Question: I have a grid of thumbnails oin my rails app but I am having trouble getting bootstrap to display the grid correctly! As you can see below however it is not starting a new row correctly! not sure what to do here. I've included my HTML below and as far as I can see it conforms with the bootstrap examples.
'''
<div id="image-grid" class="col-lg-10">
<div class="row">
<div class="col-sm-6 col-md-2">
<a class="thumbnail text-center" href="/images/1">
<img alt="Img 0259" src="/system/images/images/000/000/001/thumb/IMG_0259.JPG?<PHONE>">
2013-05-24
</a> </div>
<div class="col-sm-6 col-md-2">
<a class="thumbnail text-center" href="/images/3">
<img alt="Img 0034" src="/system/images/images/000/000/003/thumb/IMG_0034.JPG?<PHONE>">
2013-05-27
</a> </div>
<div class="col-sm-6 col-md-2">
<a class="thumbnail text-center" href="/images/2">
<img alt="Img 0008" src="/system/images/images/000/000/002/thumb/IMG_0008.jpg?<PHONE>">
2013-05-27
</a> </div>
<div class="col-sm-6 col-md-2">
<a class="thumbnail text-center" href="/images/4">
<img alt="Rsz <PHONE> 101531452047<PHONE> n" src="/system/images/images/000/000/004/thumb/rsz_1971061_10153145204760484_336557482_n.jpg?<PHONE>">
2013-08-28
</a> </div>
<div class="col-sm-6 col-md-2">
<a class="thumbnail text-center" href="/images/5">
<img alt="Digital radiograph1" src="/system/images/images/000/000/005/thumb/digital_radiograph1.jpg?<PHONE>">
2013-08-28
</a> </div>
<div class="col-sm-6 col-md-2">
<a class="thumbnail text-center" href="/images/6">
<img alt="Pamo" src="/system/images/images/000/000/006/thumb/pamo.jpg?<PHONE>">
2013-08-28
</a> </div>
<div class="col-sm-6 col-md-2">
<a class="thumbnail text-center" href="/images/7">
<img alt="Tooth x ray 1" src="/system/images/images/000/000/007/thumb/tooth-x-ray_1.jpg?<PHONE>">
2013-08-28
</a> </div>
<div class="col-sm-6 col-md-2">
<a class="thumbnail text-center" href="/images/8">
<img alt="Fig9b" src="/system/images/images/000/000/008/thumb/fig9b.jpg?<PHONE>">
2013-08-28
</a></div>
<div class="col-sm-6 col-md-2">
<span class="glyphicon glyphicon-plus">
<a href="/images/new">Upload New Image</a>
</span>
</div>
</div>
</div>
'''

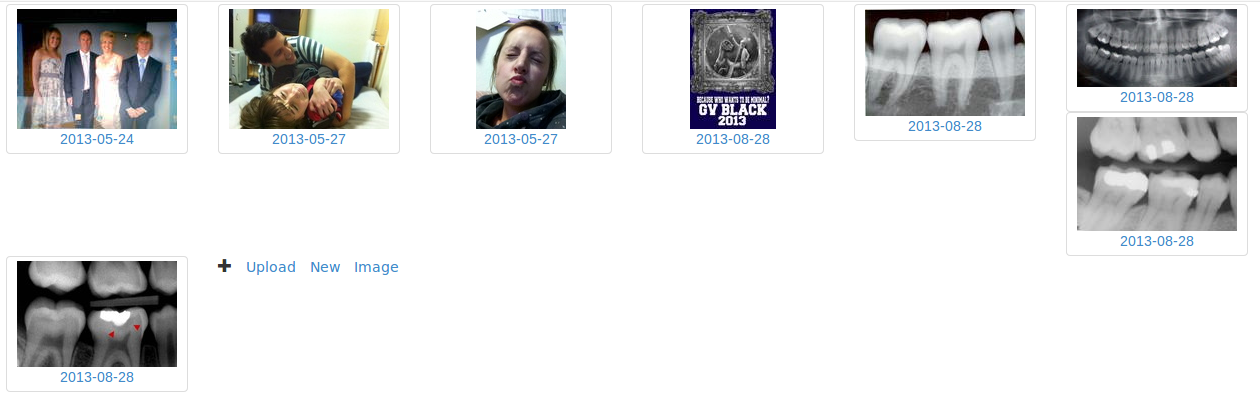
Answer: It's a height issue.
I'm solving the same thing right now, and you basically have two options if you want to ditch the extraneous row containers, and have the whole set of columns grid out in a single row responsively:
1. you can make sure that all of the elements in your grid are the same height by constraining the content with css (or by simply controlling the content that gets shoved into each element)
2. You can add a little jQuery code to your page to scan your thumbnail elements, and expand their containers to the same height as the largest element in the grid. Google around for equal height jQuery plugins--there are a bunch. One additional thing you'll need to ensure that you do as well is to trigger the plugin again on resize, as it's likely that your elements will wind up with different heights again due to the responsive behaviours allowing content to expand/contract. A combination of bootstrap's col classes and a bit of jQuery height-balancing is working quite well for me.